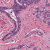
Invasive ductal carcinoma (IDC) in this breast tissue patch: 1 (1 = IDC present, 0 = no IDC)